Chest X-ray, PA view. Patient: 48 years old, sex M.
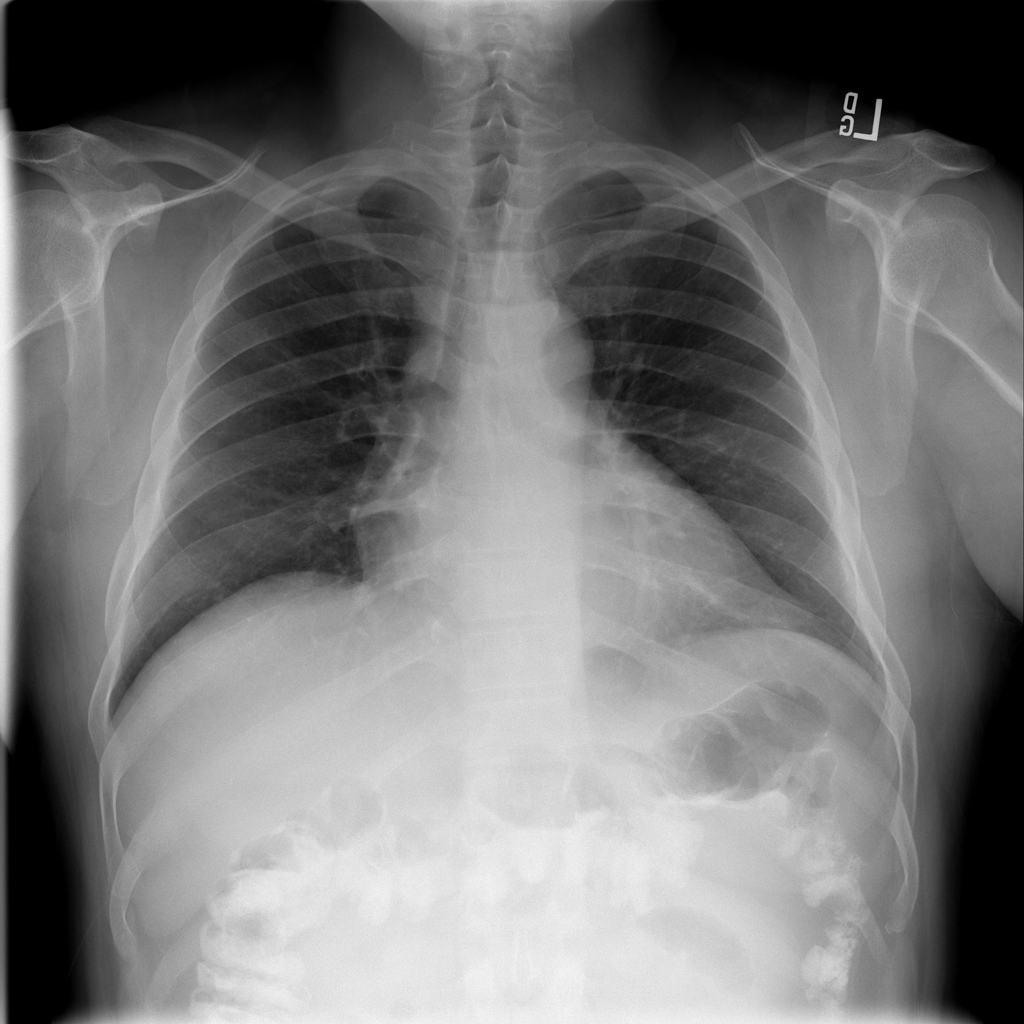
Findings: No Finding